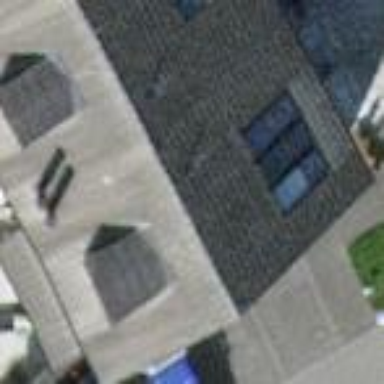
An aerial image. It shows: Semi-detached house.